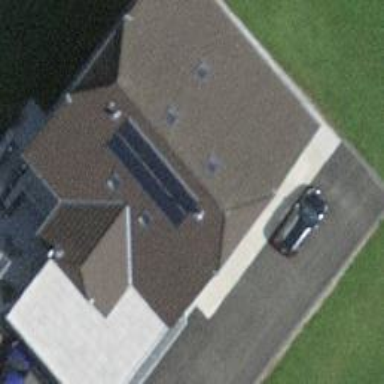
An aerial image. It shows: Solar power generator using photovoltaic panels.